Question: I'm playing around with openGL (3.3 on OSX Mavericks), and I'm getting random parts of my screen being rendered to my window. I'm assuming that's probably clear evidence that I'm doing SOMETHING wrong... but what? Is it something with uninitialized values in a buffer? Am I using a buffer I didn't create? Some weird memory management thing? Or something like that?
Sorry if the question is a bit vague- I'm just betting that this is one of those bugs that openGL vets will hear and go "Of course! That means that {insert thing I'm doing wrong}".
Here's a screen shot to get an idea for what I'm talking about:
the black circle is what I'm attempting to render, the upside-down google logo is what I don't understand. Also, every time I run it I get different random textures.
Thanks! And I'd be happy to supply more details, I just don't know what other relevant info to include...
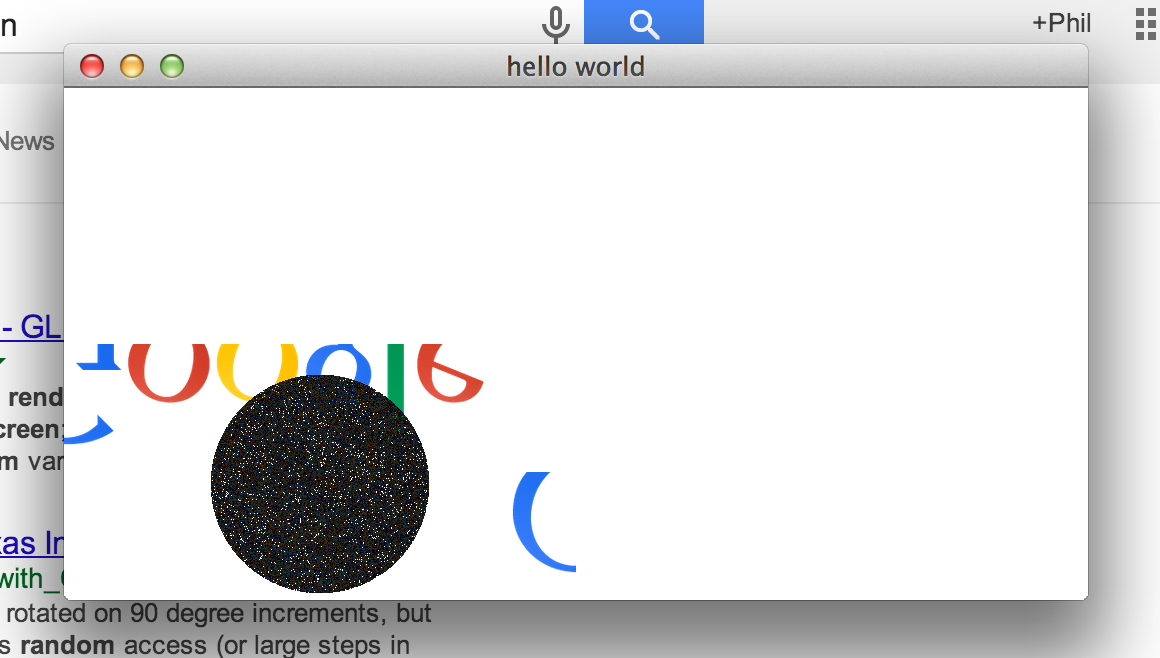
Answer: Thanks to @Andon M. Coleman (in the comments above), I've realized that this was simply a result of me not properly clearing the color buffer.
Specifically, my pipeline involved me rendering to a texture, and then blitting that texture to the screen. I WAS correctly clearing the SCREENS color buffer, but I never cleared the intermediate FB's color buffer.